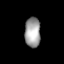
Tissue: lung
Cell type: Epithelial cells
Senescence score: 0.2028
Nuclear area (px): 458
Mean DAPI intensity: 160.607